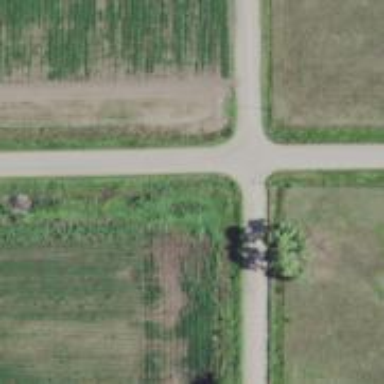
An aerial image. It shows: Unclassified road.